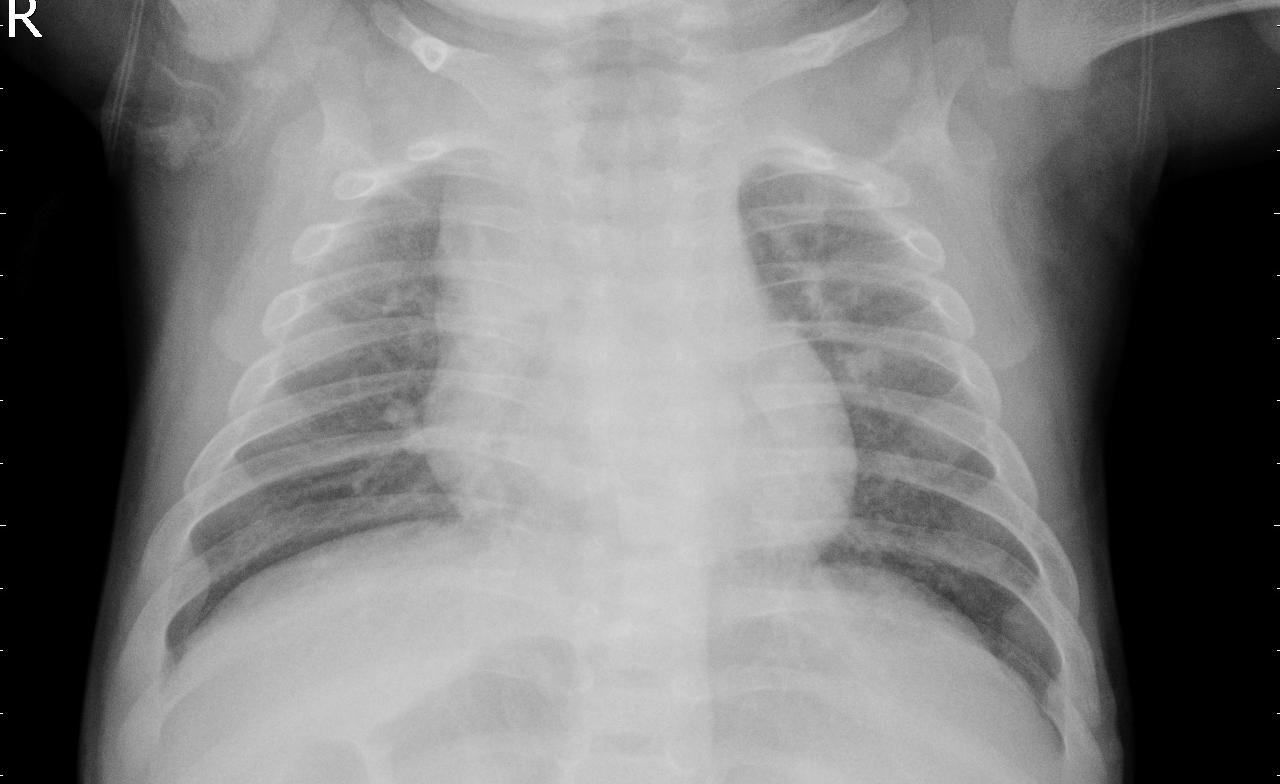
Diagnosis: PNEUMONIA